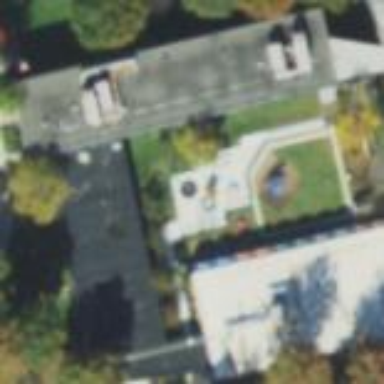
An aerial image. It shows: University building.